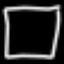
Label: square